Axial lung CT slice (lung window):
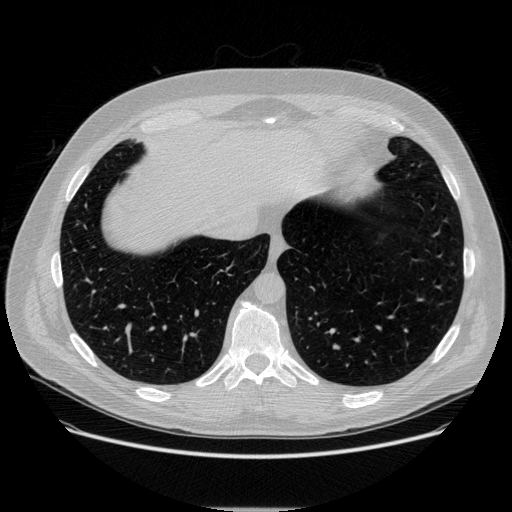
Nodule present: no